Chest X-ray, AP view. Patient: 32 years old, sex M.
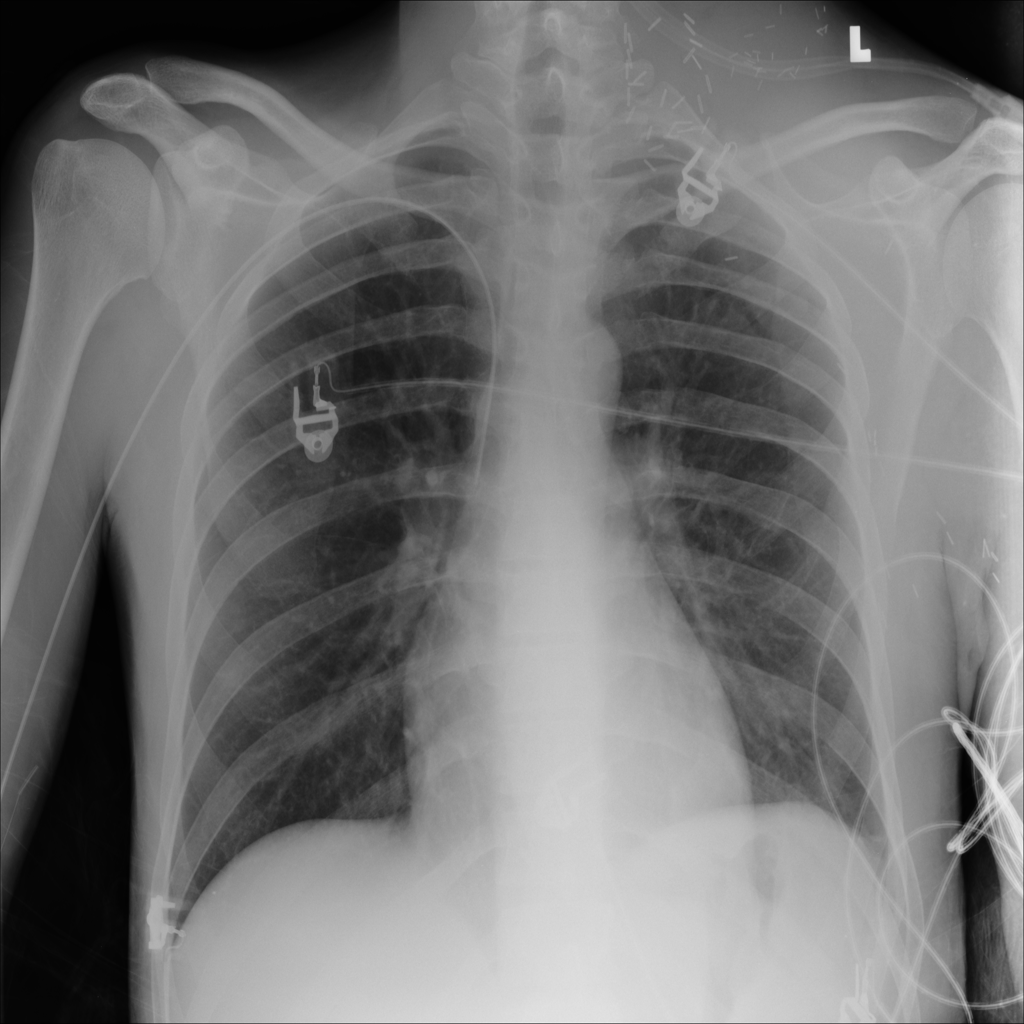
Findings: No Finding